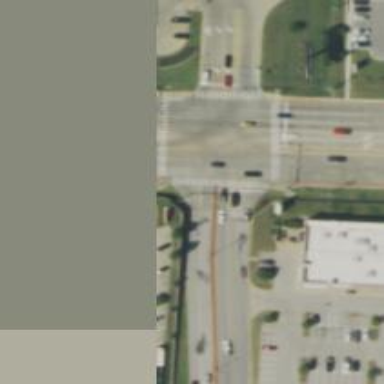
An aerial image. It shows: Primary highway with separate sidewalk.